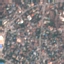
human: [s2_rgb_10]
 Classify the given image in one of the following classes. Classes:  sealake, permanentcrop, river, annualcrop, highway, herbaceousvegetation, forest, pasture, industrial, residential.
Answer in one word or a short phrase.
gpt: Residential